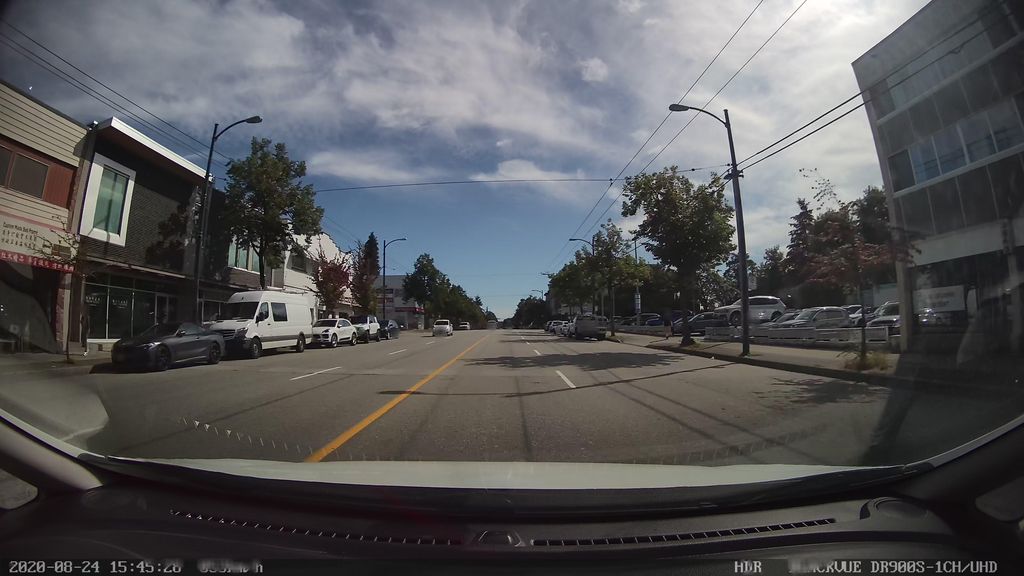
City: vancouver